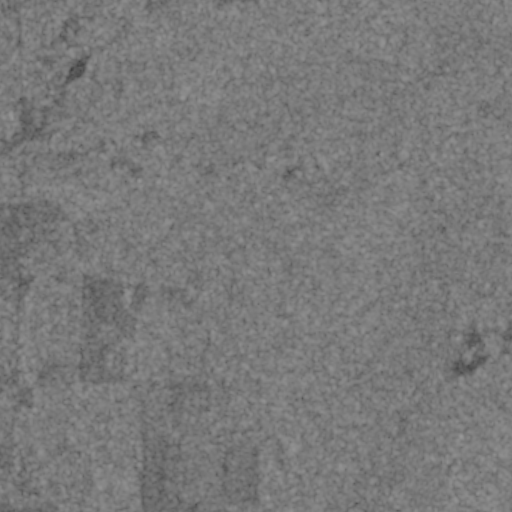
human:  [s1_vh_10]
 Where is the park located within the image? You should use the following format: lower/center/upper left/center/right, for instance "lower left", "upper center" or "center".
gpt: The park is located in the center left of the image.
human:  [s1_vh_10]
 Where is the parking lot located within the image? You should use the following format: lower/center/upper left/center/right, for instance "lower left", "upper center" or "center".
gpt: There is no parking lot in the image.

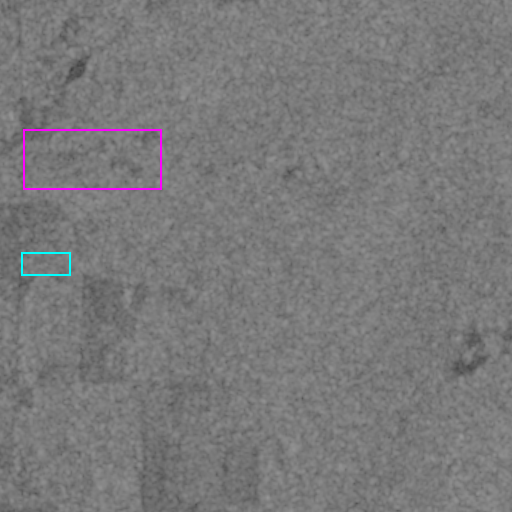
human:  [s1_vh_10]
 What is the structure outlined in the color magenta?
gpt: The structure outlined in magenta is a crop field.
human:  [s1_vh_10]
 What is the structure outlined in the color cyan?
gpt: The structure outlined in cyan is a park.
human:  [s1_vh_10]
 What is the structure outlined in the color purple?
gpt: There is no purple outline.